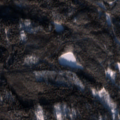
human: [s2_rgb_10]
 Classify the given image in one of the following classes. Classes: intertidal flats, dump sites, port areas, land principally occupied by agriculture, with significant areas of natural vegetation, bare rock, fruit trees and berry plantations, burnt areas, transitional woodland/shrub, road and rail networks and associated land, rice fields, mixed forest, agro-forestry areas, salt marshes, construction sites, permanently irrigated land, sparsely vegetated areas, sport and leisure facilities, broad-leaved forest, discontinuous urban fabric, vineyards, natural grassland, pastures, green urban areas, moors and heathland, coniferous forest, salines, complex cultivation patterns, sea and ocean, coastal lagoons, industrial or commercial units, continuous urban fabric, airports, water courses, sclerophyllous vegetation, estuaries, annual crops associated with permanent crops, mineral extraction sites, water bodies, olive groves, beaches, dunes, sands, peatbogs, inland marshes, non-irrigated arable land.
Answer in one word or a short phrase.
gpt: coniferous forest, mixed forest